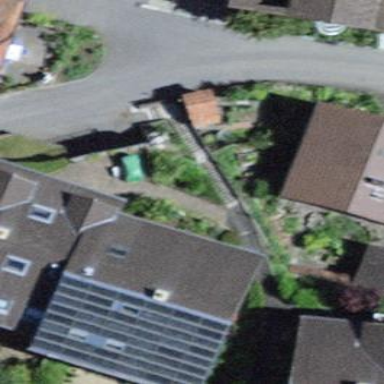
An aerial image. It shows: Terrace building.